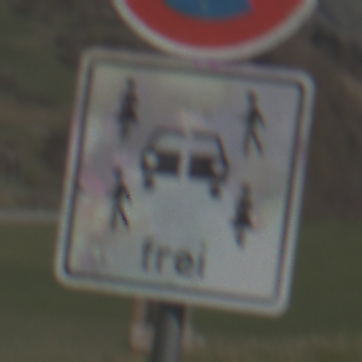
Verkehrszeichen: CarsharingfahrzeugeFrei
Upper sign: AbsolutesHalteverbot
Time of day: MorningAfternoon
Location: Outdoor (Nature)
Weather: PartlyCloudy
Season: NotSpecified
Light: Natural